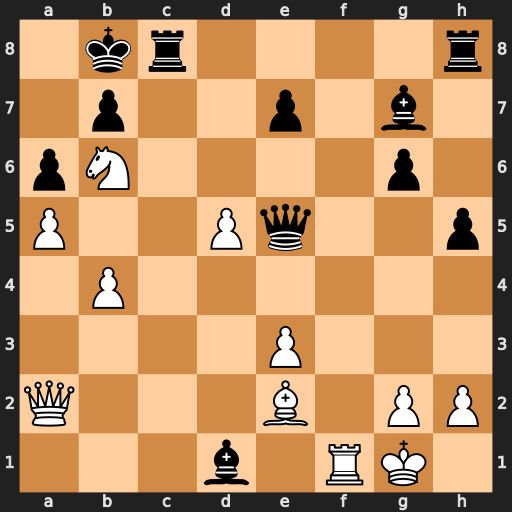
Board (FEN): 1kr4r/1p2p1b1/pN4p1/P2Pq2p/1P6/4P3/Q3B1PP/3b1RK1
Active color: w
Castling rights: -
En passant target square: -
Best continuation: Nd7+ Ka8 Nxe5